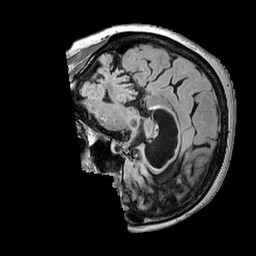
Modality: FLAIR
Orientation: sagittal
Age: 71
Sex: female
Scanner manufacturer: siemens
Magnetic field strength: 3 T
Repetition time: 5 s
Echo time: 0.387 s